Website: slack
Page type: payment
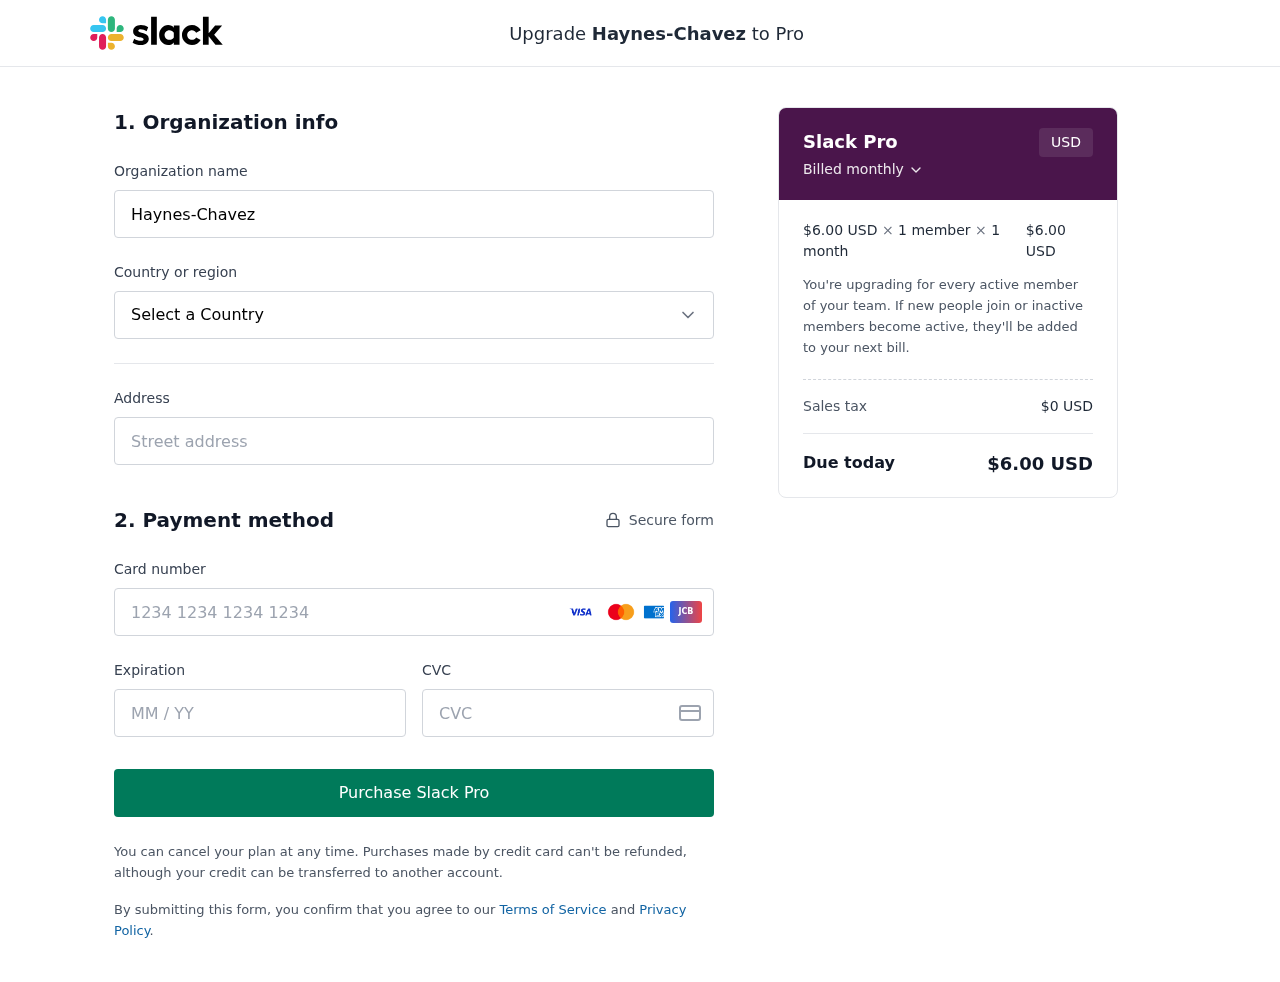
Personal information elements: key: PII_CARD_CVV
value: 745
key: PII_CARD_EXPIRY
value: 07/27
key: PII_CARD_NUMBER
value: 5471 2814 1449 2814
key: PII_COMPANY
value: Haynes-Chavez
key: PII_COUNTRY
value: United States
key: PII_STREET
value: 383 Delacruz Villages
Product elements: key: PRODUCT1_PRICE
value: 6
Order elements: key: ORDER_SUBTOTAL
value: $6.00 USD
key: ORDER_TAX
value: $0 USD
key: ORDER_TOTAL
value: $6.00 USD